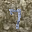
Label: 7